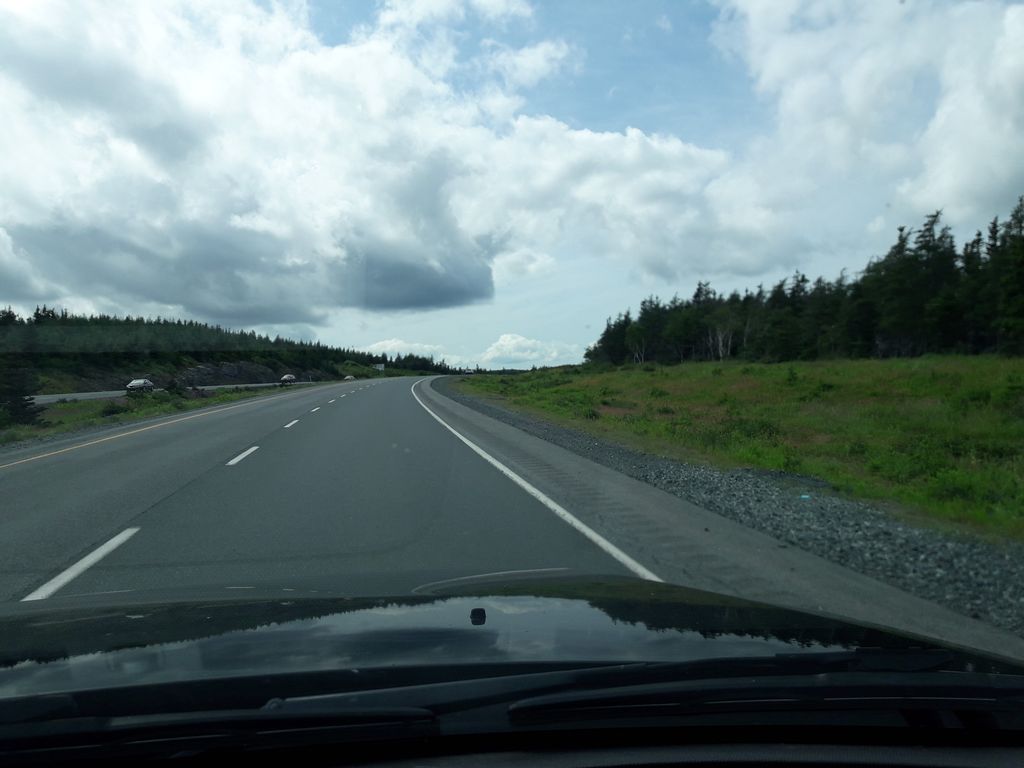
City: st_johns